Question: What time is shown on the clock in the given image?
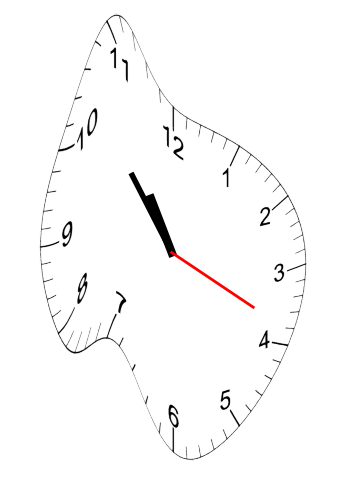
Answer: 10:53:19